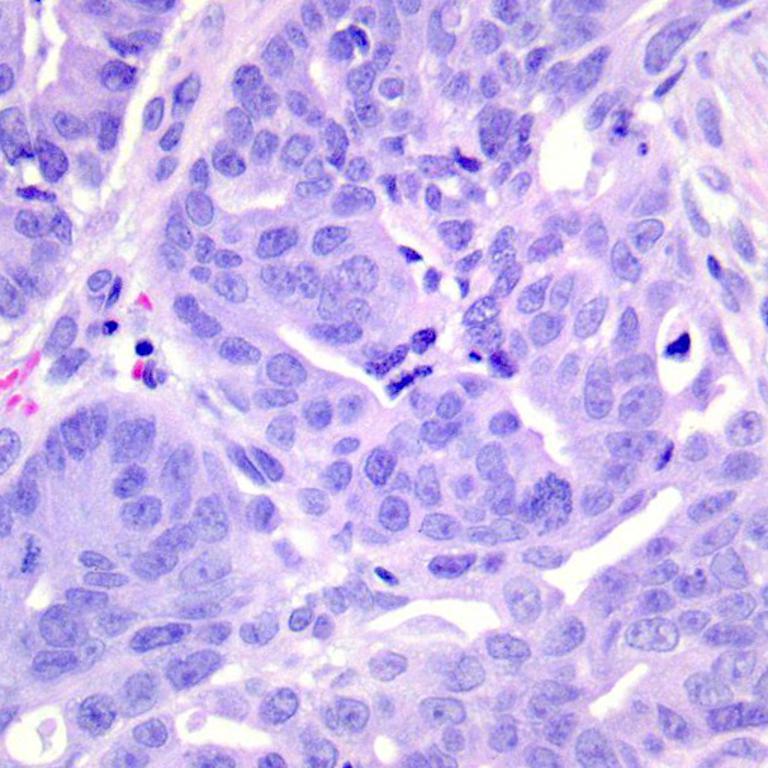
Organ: colon
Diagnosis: adenocarcinomas